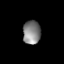
Tissue: lung
Cell type: Endothelial cells
Senescence score: 0.5691
Nuclear area (px): 408
Mean DAPI intensity: 130.402